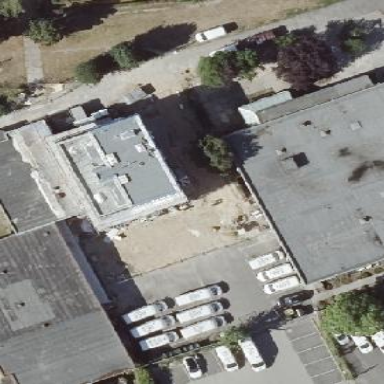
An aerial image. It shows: Flat roof kindergarten building.